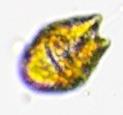
Label: Akashiwo